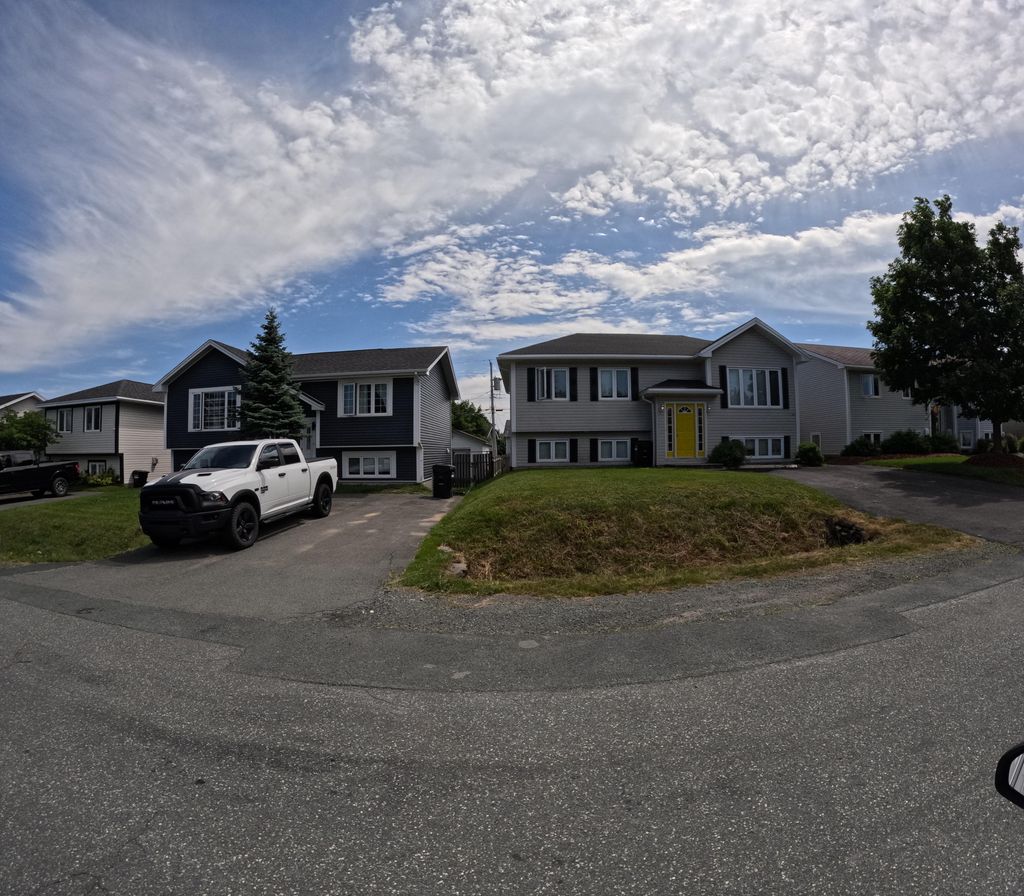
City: st_johns